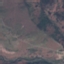
Land use / land cover class: HerbaceousVegetation